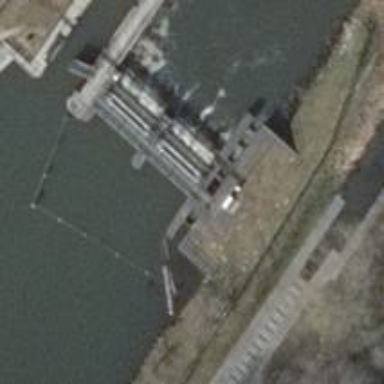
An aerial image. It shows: Hazardous whitewater weir in the waterway.